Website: lowes
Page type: customer-info-address
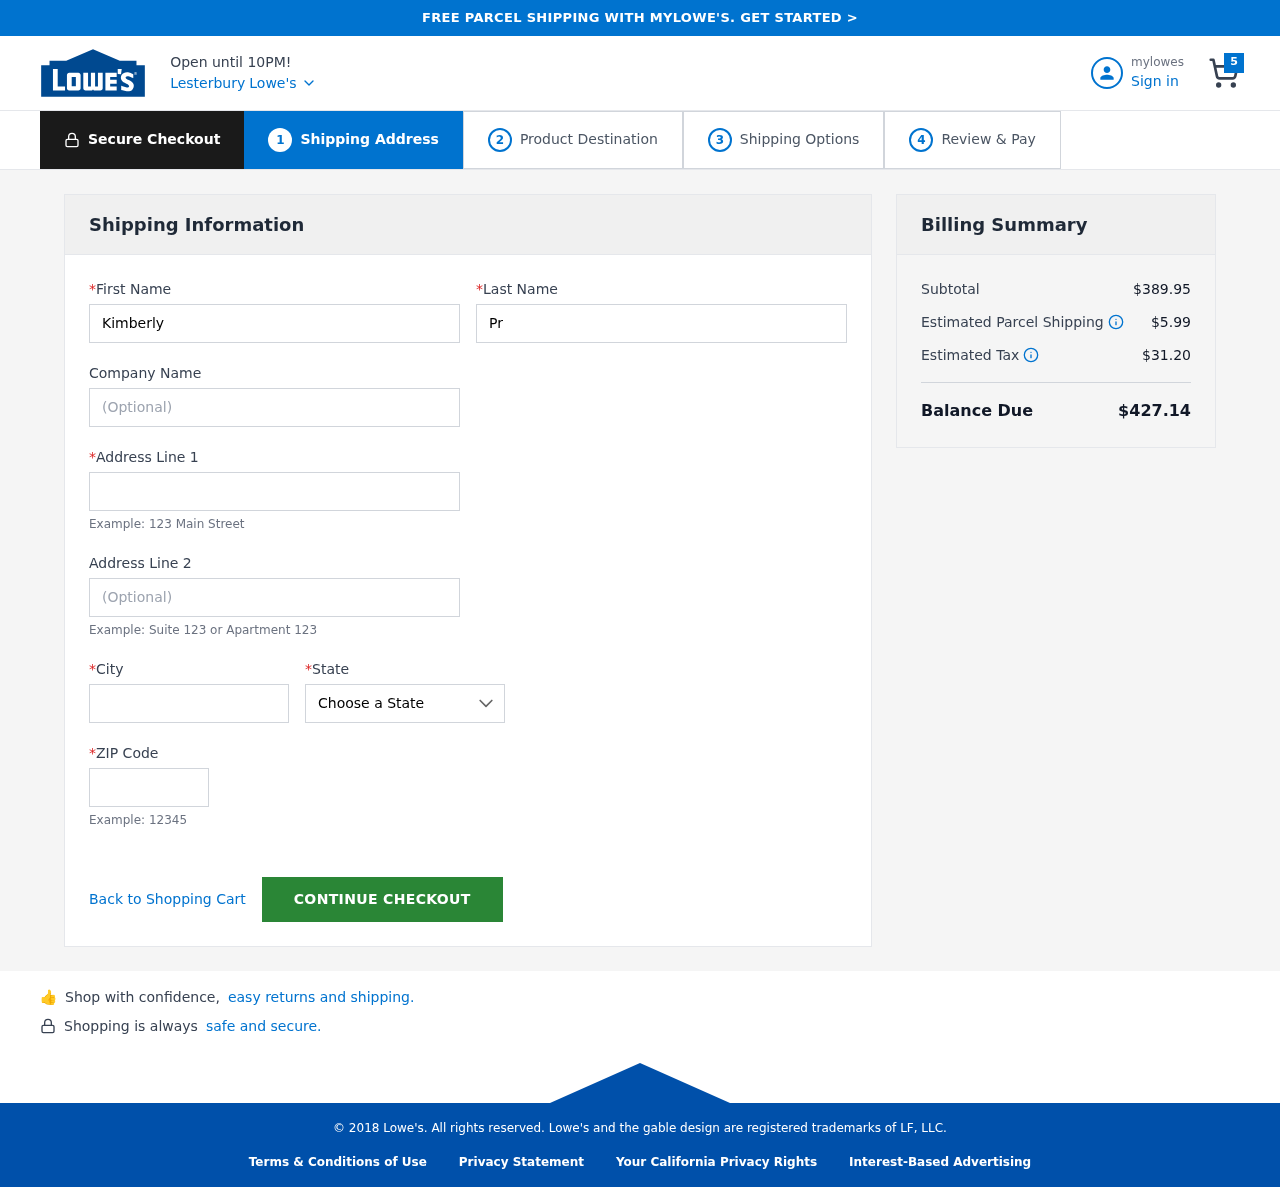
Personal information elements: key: PII_CITY
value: Lesterbury
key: PII_COMPANY
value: Porter Ltd
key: PII_FIRSTNAME
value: Kimberly
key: PII_LASTNAME
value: Proctor
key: PII_POSTCODE
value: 99665
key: PII_STATE
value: Rhode Island
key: PII_STREET
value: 669 Murphy Mall
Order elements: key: ORDER_NUM_ITEMS
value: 5
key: ORDER_SUBTOTAL
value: $389.95
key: ORDER_SHIPPING_COST
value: $5.99
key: ORDER_TAX
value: $31.20
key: ORDER_TOTAL
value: $427.14